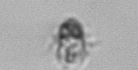
Label: Mesodinium